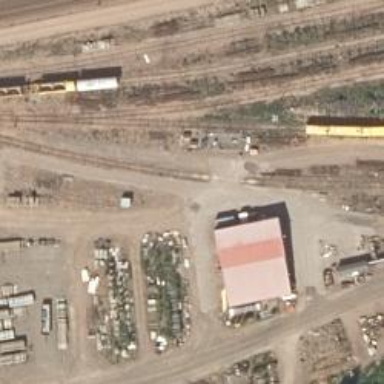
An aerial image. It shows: Railway yard in service.